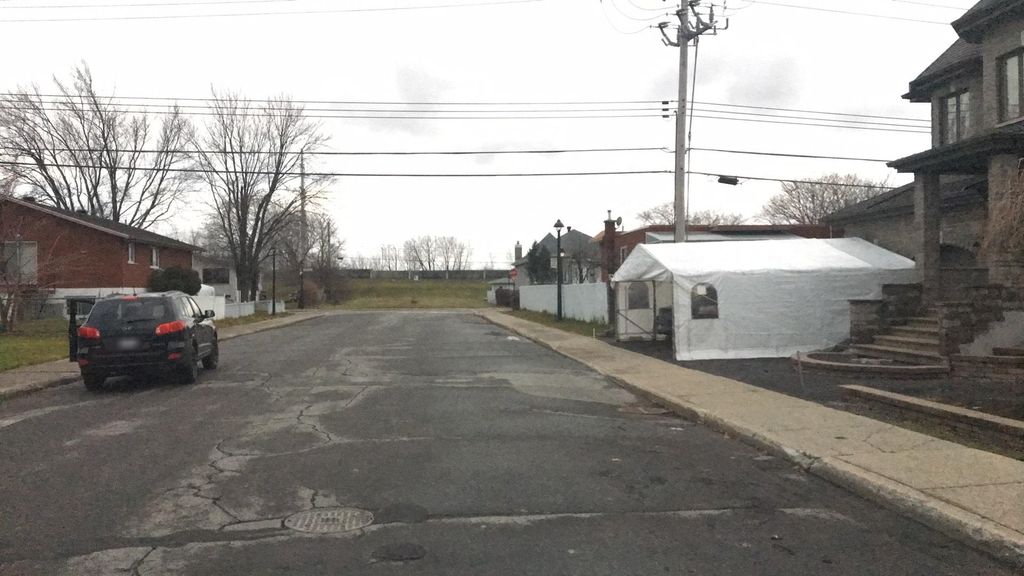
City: montreal